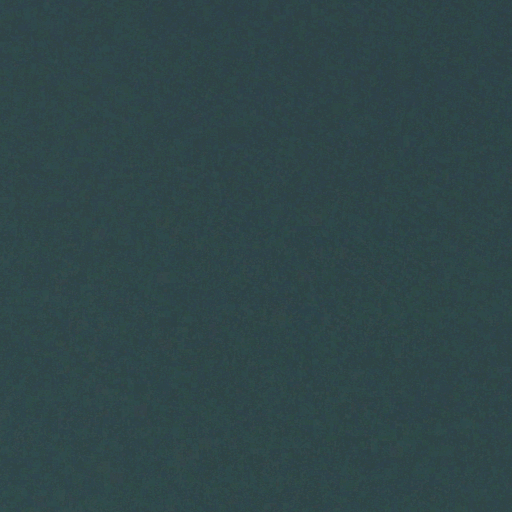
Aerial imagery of bar in Mississippi named Middle Ground containing only open water